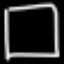
Label: square